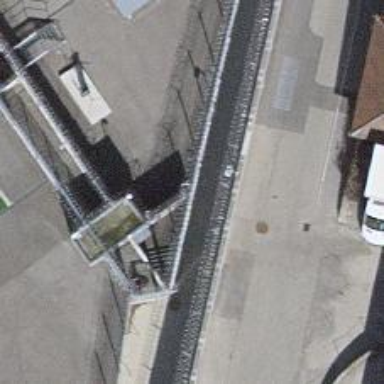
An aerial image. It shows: Wall barrier.